Question: I am trying to output a list of users on my blade.php page. Clicking on a user's id should take you to an individual profile page.
Here is my
'''
<?php
$cars = DB::table('cars')->get();
foreach ($cars as $car)
{
echo "<table >" ;
echo "<tr>";
HTML::linkRoute('browse/'.$car->car_id, 'Car ID: '.$car->car_id);
echo "<td>Make: $car->make <br/ ></td>" ;
echo "</tr>";
echo "</table>";
}
?>
'''
My
'''
public function browse()
{
return View::make('car/browse');
}
public function showProfile($car_id)
{
return View::make('car/profile')->with('car_id', $car_id);
}
'''
My
'''
Route::any('browse/{car_id}', 'BrowseController@showProfile');
'''
I want my view page to output a bunch of cars in my Database. Clicking on a car with car_id = i should tak me to 'http://localhost:8000/browse/i' for each respectic car_id.
Am I taking the wrong approach with my html::linkRoute?
Typing 'http://localhost:8000/browse/i' into the browser works for any i. Therefore, my route and showProfile is working properly.
However when I load the I receive the following error

10018 is my first car id. Why isn't my 'Route::any('browse/{car_id}'' working?
---
Thanks to msturdy for the suggestion
changed
Route::any('browse/{car_id}', 'BrowseController@showProfile');
to
'''
Route::any('browse/{car_id}', [
'as' => 'profile',
'uses' => 'BrowseController@showProfile']);
'''
and changed HTML route to
'''
HTML::linkRoute('profile', 'Car ID: '.$car->car_id, array($car->car_id));
'''
The errors are gone but no link is displaying on the browse page.
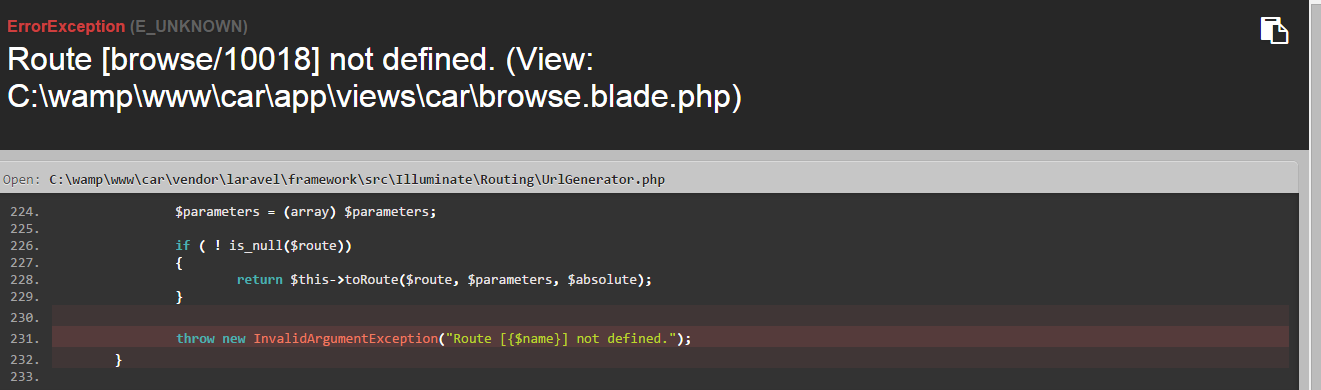
Answer: First, update your route so that it has a <URL>. We'll call it 'browse' in this example:
'''
Route::any('browse/{car_id}', array('as' => 'browse', 'uses' => 'BrowseController@showProfile'));
'''
Then 'HTML::linkRoute()' takes this route name, the title of the link and the parameters as separate arguments:
'''
HTML::linkRoute('browse', "Car ID: " . $car->car_id, array($car->car_id));
'''